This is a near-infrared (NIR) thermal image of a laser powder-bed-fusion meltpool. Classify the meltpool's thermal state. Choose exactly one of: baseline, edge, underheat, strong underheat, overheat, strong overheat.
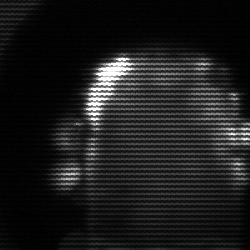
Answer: baseline